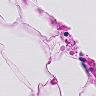
Metastatic tissue present: no